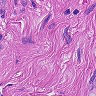
Metastatic tissue present: no